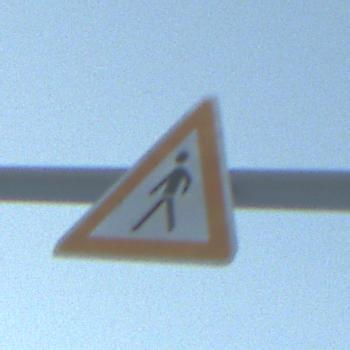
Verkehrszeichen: FussgaengerRechts
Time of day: SunriseSunset
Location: Outdoor (Nature)
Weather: Clear
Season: Winter
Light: Natural